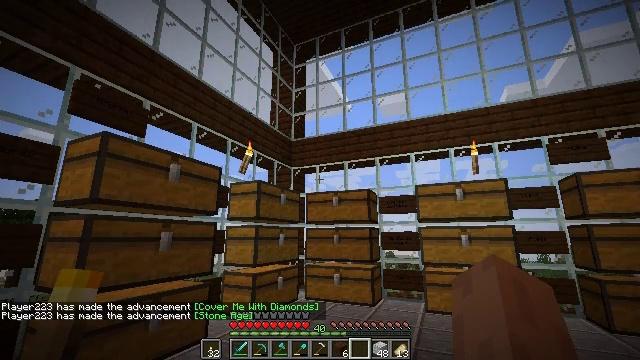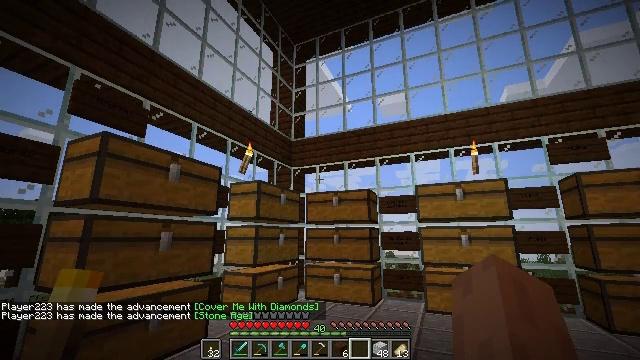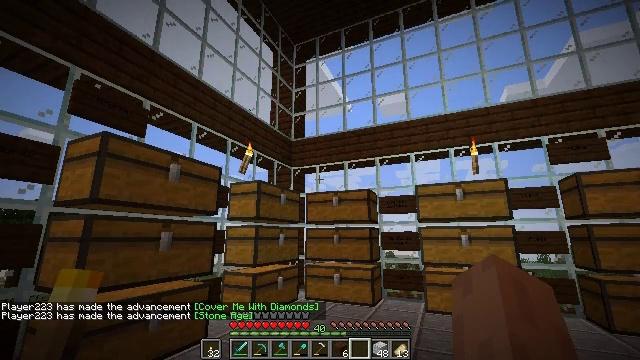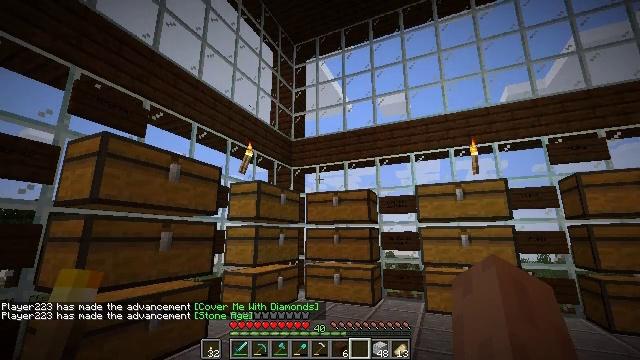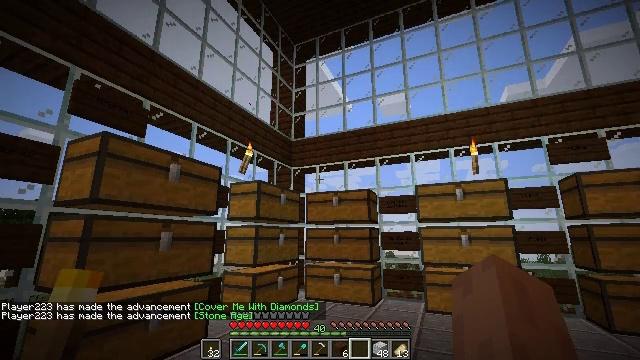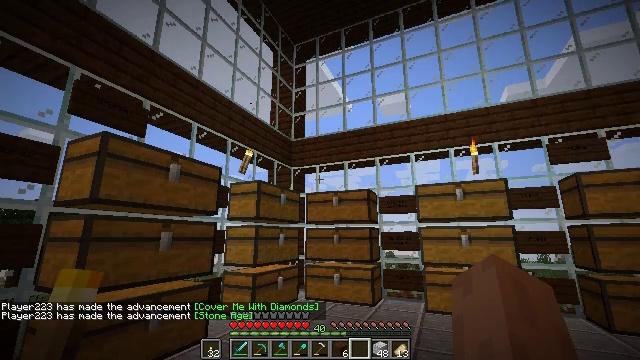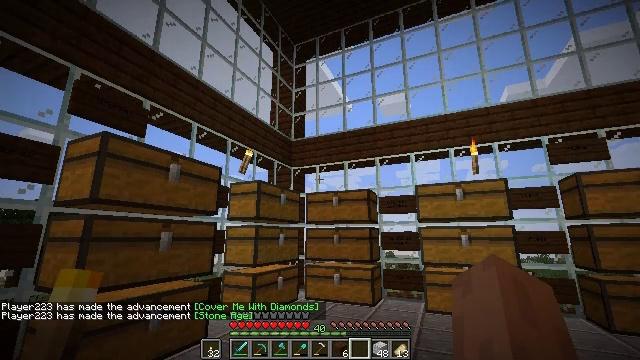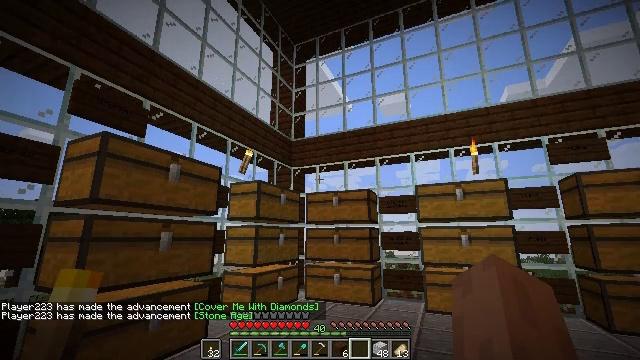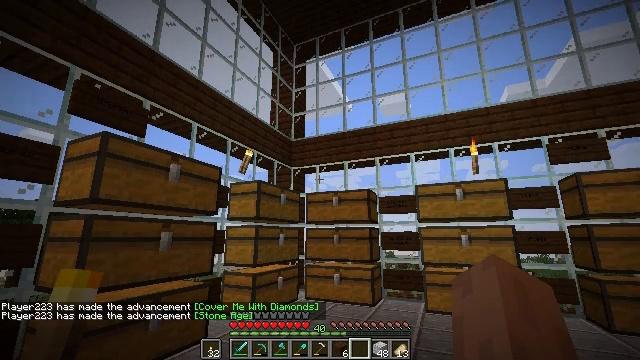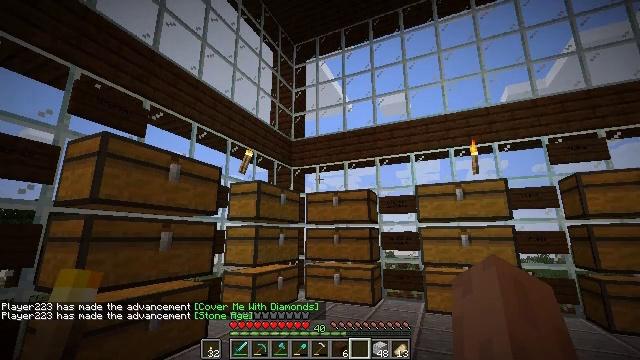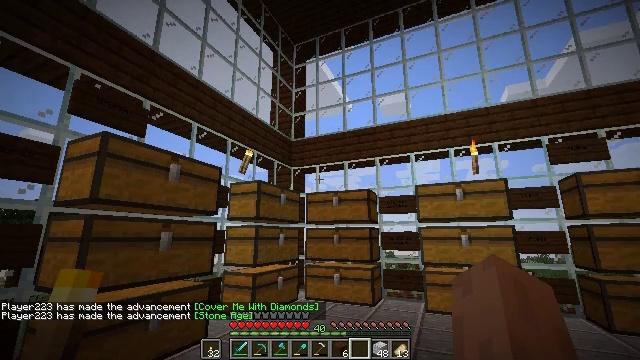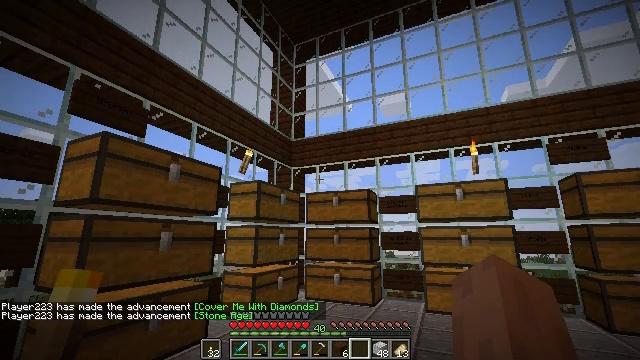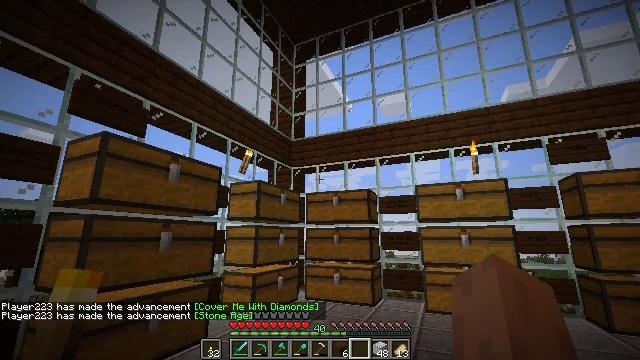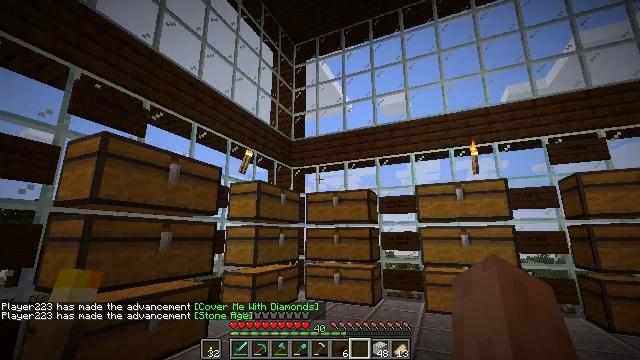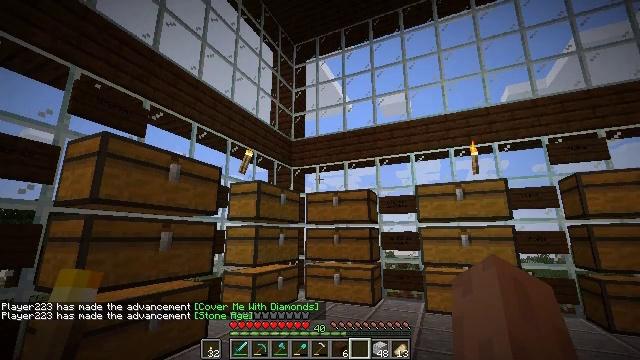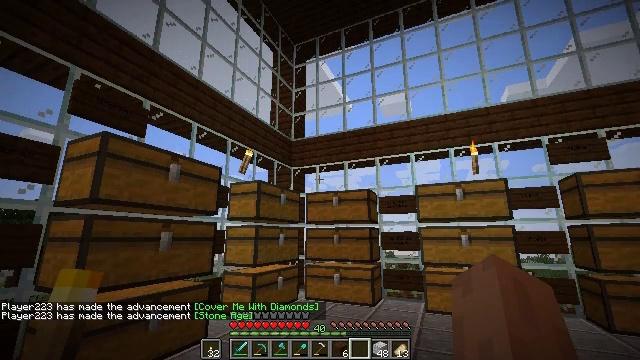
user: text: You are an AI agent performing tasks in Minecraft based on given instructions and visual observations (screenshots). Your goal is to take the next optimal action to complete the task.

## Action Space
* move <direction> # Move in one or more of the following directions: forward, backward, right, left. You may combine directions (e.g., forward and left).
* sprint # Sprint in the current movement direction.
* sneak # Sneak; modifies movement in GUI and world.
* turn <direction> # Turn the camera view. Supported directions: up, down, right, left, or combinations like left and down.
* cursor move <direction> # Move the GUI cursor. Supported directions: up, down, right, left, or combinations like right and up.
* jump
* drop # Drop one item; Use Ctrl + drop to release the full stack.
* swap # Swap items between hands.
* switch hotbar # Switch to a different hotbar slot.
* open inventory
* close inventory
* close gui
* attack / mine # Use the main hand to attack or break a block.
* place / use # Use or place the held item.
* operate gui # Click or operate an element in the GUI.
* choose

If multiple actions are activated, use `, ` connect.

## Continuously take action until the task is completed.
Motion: motion action
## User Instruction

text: Break the dark oak log in the forest.
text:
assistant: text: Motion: no_op
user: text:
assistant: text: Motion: no_op
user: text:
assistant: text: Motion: no_op
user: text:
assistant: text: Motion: no_op
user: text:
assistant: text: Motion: no_op
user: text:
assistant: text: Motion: no_op
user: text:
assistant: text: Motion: no_op
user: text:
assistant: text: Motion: no_op
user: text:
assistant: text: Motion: no_op
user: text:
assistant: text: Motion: no_op
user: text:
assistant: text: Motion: no_op
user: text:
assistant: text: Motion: no_op
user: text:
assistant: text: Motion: no_op
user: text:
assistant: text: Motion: no_op
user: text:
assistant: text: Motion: no_op
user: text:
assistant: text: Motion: no_op
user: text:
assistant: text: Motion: no_op
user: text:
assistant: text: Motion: no_op
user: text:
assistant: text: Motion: no_op
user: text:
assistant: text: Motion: no_op
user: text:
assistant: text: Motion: no_op
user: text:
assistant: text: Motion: no_op
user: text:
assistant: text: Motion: no_op
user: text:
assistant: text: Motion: no_op
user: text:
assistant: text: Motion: no_op
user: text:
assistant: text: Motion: no_op
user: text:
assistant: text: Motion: no_op
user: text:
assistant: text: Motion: no_op
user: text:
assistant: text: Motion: no_op
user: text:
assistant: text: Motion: no_op